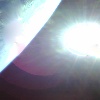
Label: sunburn